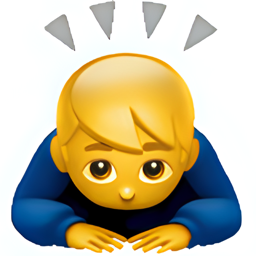
Name: person bowing deeply
Emoji: 🙇
Group: People & Body
Sub-group: person-gesture